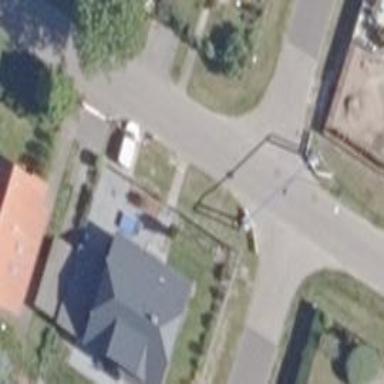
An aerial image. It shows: Residential road with asphalt surface and no sidewalk.